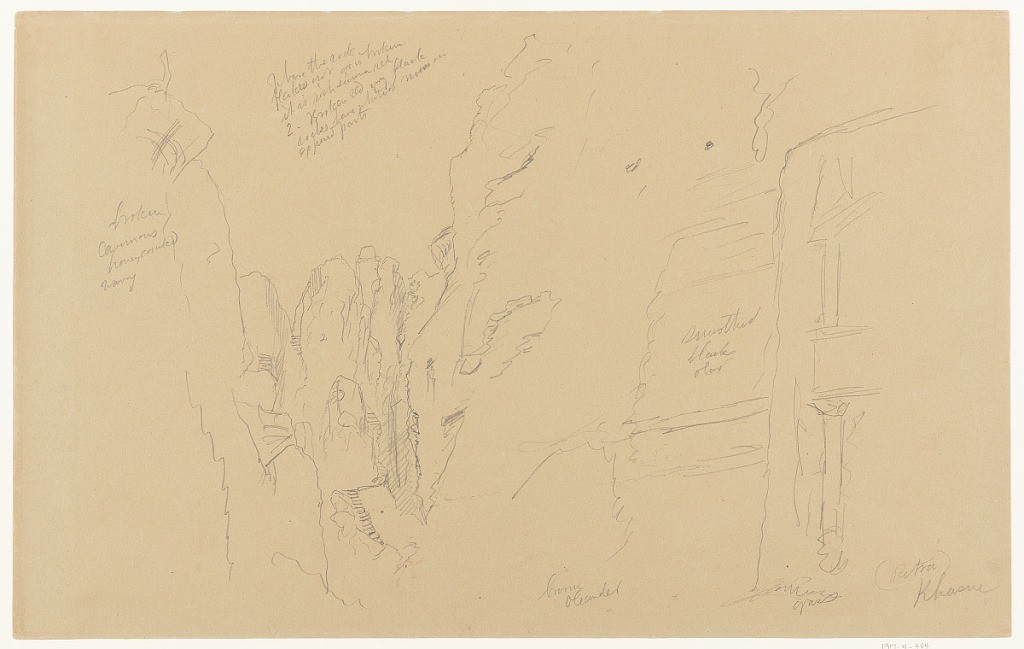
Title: Canyon Cleft near El Khasné, Petra, Jordan
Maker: Frederic Edwin Church, American, 1826–1900
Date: February 25-27, 1868
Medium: Graphite on light brown wove paper
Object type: Drawing
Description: Landscape sketch showing a view of a cleft in a canyon at Petra, Jordan, adjacent to El Khasné. Facing south with the left side of El Khasné's facade loosely rendered at right, the cleft is shown in the middle distance at center left. It is comprised of numerous rocky pinnacles that loom over a deep, dark cavity. The upper rims of the nearby canyon extend out of frame at upper left and upper center.